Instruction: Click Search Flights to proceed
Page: home
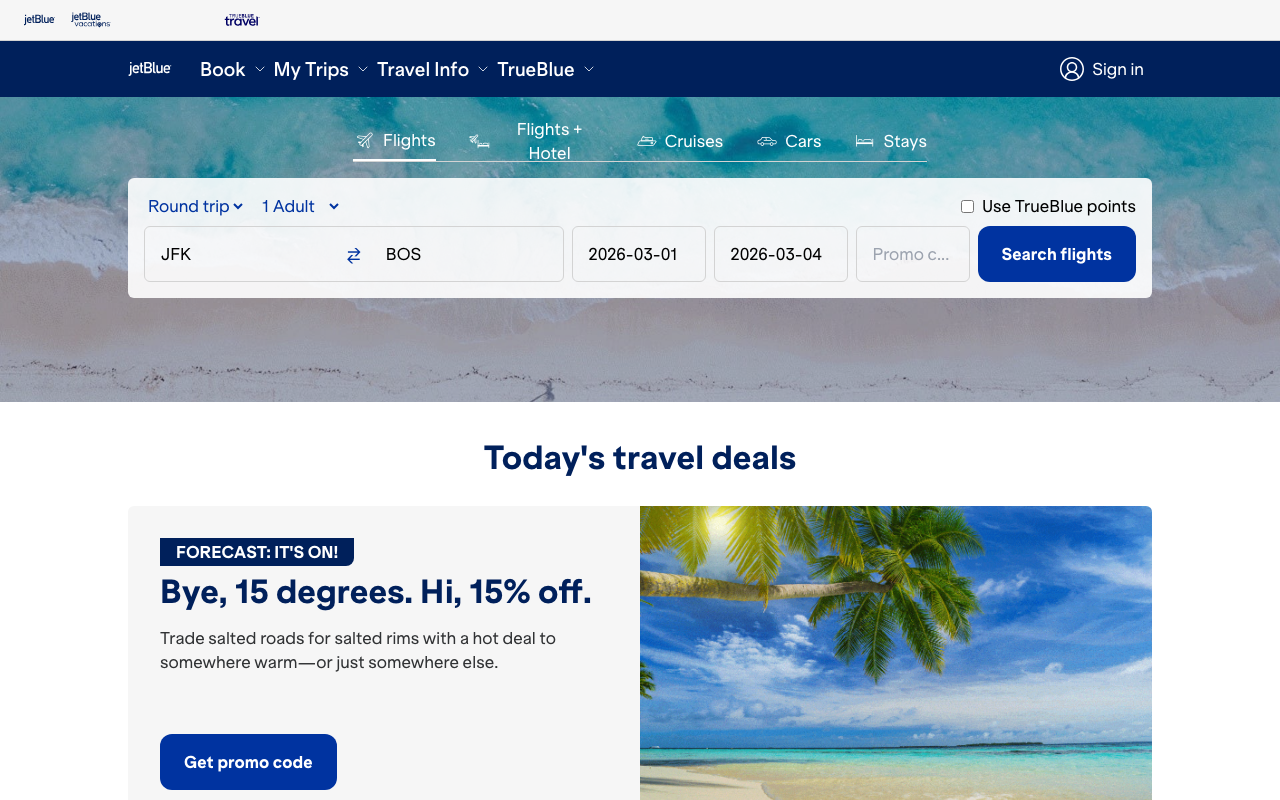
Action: click